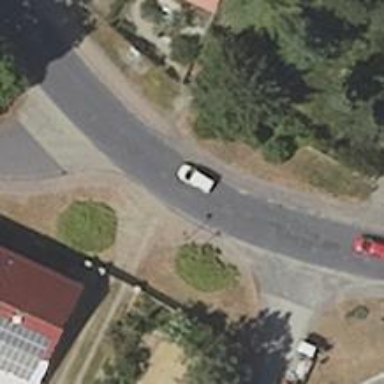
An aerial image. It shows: Secondary road with asphalt surface and sidewalks on both sides.